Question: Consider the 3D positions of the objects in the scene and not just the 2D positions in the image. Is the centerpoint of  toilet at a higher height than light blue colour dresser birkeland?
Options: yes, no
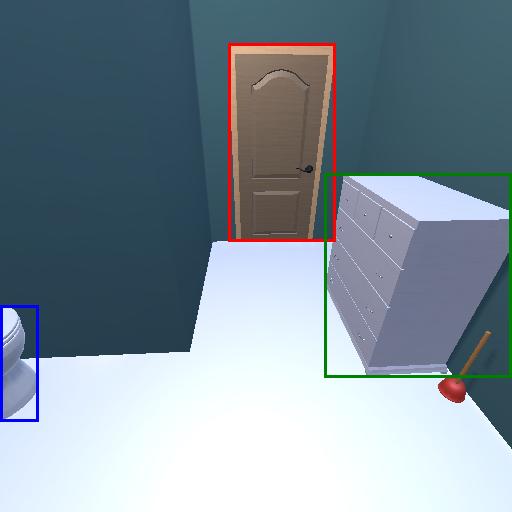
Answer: yes